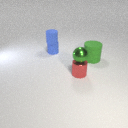
small red metal cylinder in front of small blue rubber cylinder